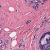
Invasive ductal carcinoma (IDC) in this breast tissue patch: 1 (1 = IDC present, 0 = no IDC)